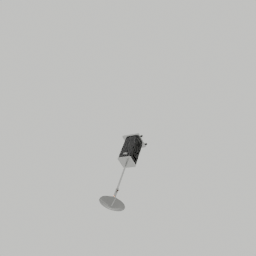
Label: lighting